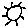
Label: sun